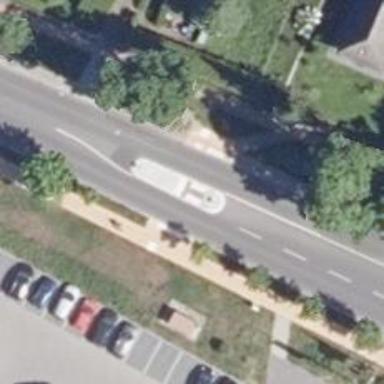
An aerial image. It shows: Uncontrolled footway crossing with median island.